Question: currently I am working with Apache Camel. What I want to do is configuring request reply. Here is my routes:
'''
<route>
<from uri="jetty:http://localhost:8888/uebermittleAusweisdaten"/>
<process ref="TransformToXML"/>
<to uri ="xslt:mobako.sender.xsl"/>
<setHeader headerName="CamelJmsDestinationName">
<constant>queue:///LSMH.ZKSEAP.SERVICEBUS?targetClient=1</constant>
</setHeader>
<setHeader headerName="JMS_IBM_Character_Set">
<constant>ISO8859_1</constant>
</setHeader>
<setHeader headerName="JMSCorrelationID">
<constant>cid</constant>
</setHeader>
<to uri="jms:queue:Queue.Write"/>
<marshal ref="xmljson"/>
<!-- <process ref="ResponseToHTML"/> -->
</route>
<route>
<from uri="jms:queue:Queue.Read" />
<setBody><simple>IN: ${headers}</simple></setBody>
<to uri="stream:out"/>
</route>
'''
On those reoutes, we can see that I have http endpoint used for input and 2 wmq endpoint, 1 for write and 1 for read.
What I want is:
1. Receive a request from the http, process it, and write request message to Queue.Write wmq.
2. After the request message has writen in the Queue.Write wmq, I would like to read the response from Queue.Read wmq, then send it back to the first route, and do some data transformation
3. After all the proceed has been done, then I would like to send back the response to the http endpoint.
I have read following documentation from Apache Camel and tried to do as suggested:
1. http://camel.apache.org/request-reply.html
2. http://camel.apache.org/jms.html
3. And some other related resources
But nothing is working for me.
1. The InOut exchange pattern is not working, because I used different endpoint for the request-reply
2. I tried to declare the JMSCorrelationID and JMSReplyTo on my Queue.Read endpoint by adding:
> '''
<interceptFrom uri="jms:queue:ZKSEAP.LSMH.SERVICEBUS">
<setHeader headerName="JMSCorrelationID">
<constant>cid</constant>
</setHeader>
<setHeader headerName="JMSReplyTo">
<constant>queue:///LSMH.ZKSEAP.SERVICEBUS?targetClient=1</constant>
</setHeader>
</interceptFrom>
'''
But it also did not work, moreover, I just got following error continously:
> org.apache.camel.ExchangeTimedOutException: The OUT message was not
received within: 20000 millis due reply message with correlationID:
cid not received. Exchange<URL>urn:uuid:ID-FRA000000085404-55438-1402901836300-0-2esbp://services.fraport.de/lsmh/mobakoesbp://services.fraport.de/lsmh/zks-eapesbp://services.fraport.de/lsmh/mobako11.2]
at
org.apache.camel.component.jms.reply.ReplyManagerSupport.processReply(ReplyManagerSupport.java:133)
at
org.apache.camel.component.jms.reply.TemporaryQueueReplyHandler.onTimeout(TemporaryQueueReplyHandler.java:61)
at
org.apache.camel.component.jms.reply.CorrelationTimeoutMap.onEviction(CorrelationTimeoutMap.java:53)
at
org.apache.camel.component.jms.reply.CorrelationTimeoutMap.onEviction(CorrelationTimeoutMap.java:30)
at
org.apache.camel.support.DefaultTimeoutMap.purge(DefaultTimeoutMap.java:212)
at
org.apache.camel.support.DefaultTimeoutMap.run(DefaultTimeoutMap.java:162)
at java.util.concurrent.Executors$RunnableAdapter.call(Unknown
Source) at java.util.concurrent.FutureTask.runAndReset(Unknown
Source) at
java.util.concurrent.ScheduledThreadPoolExecutor$ScheduledFutureTask.access$301(Unknown
Source) at
java.util.concurrent.ScheduledThreadPoolExecutor$ScheduledFutureTask.run(Unknown
Source) at java.util.concurrent.ThreadPoolExecutor.runWorker(Unknown
Source) at java.util.concurrent.ThreadPoolExecutor$Worker.run(Unknown
Source) at java.lang.Thread.run(Unknown Source)
Just for your information, I have tried to do so on Mule ESB and successfully implement it by using:

and adding
'''
<vm:outbound-endpoint path="response"/>
'''
after my Queue.Read on second flow.
But, for now I need to do it in Apache Camel. Is there any ways to do so in Camel? Or do you have some idea about how to solve my problem (without change the wmq endpoint). Thanks for your help.
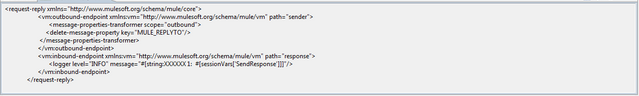
Answer: Because you set the JMSDestiantion hader 'queue:///LSMH.ZKSEAP.SERVICEBUS?targetClient=1' then Camel sends the message to the queue 'LSMH.ZKSEAP.SERVICEBUS' so you need a listener on that queue, that processes the message, and send back the reply message defined by the standard 'JMSReplyTo' header.
And because you did not set any special replyTo, then Camel uses a temporary queue. Not sure if IBM WebSphere support this. So you may want to set a fixed JMSReplyTo header. See more details at that Camel JMS doc as it talks about that.
The 2nd route you have is likely not in use because its reading from 'Queue.Read' which you did not send a message to.
But read that JMS page again, and pay attention to different kinds of reply over JMS with a shared / temporary or exclusive reply queue.